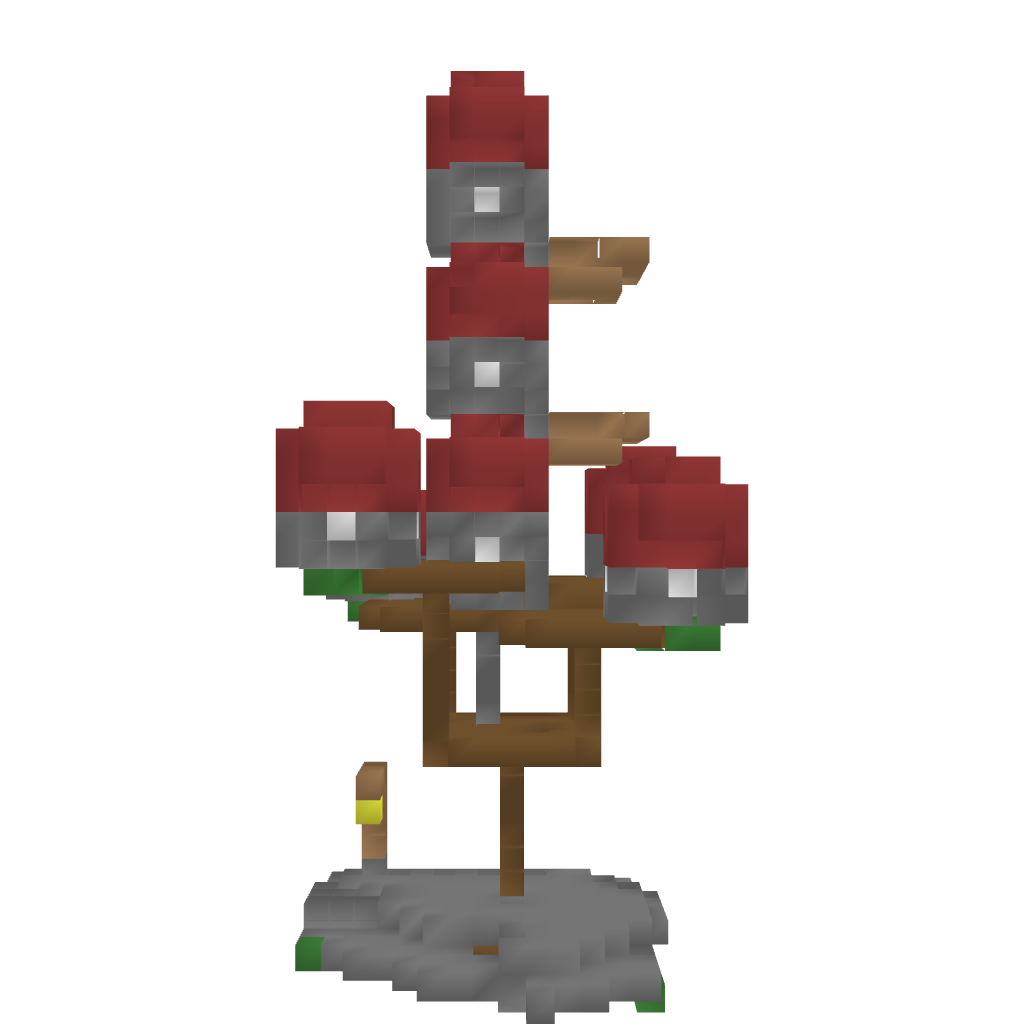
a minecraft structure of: Shroom Settlement bad low quality